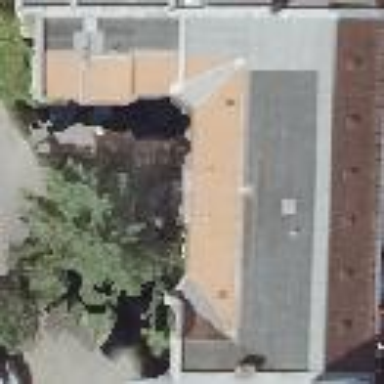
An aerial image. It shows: Building with apartments featuring unique double saltbox roof shape.